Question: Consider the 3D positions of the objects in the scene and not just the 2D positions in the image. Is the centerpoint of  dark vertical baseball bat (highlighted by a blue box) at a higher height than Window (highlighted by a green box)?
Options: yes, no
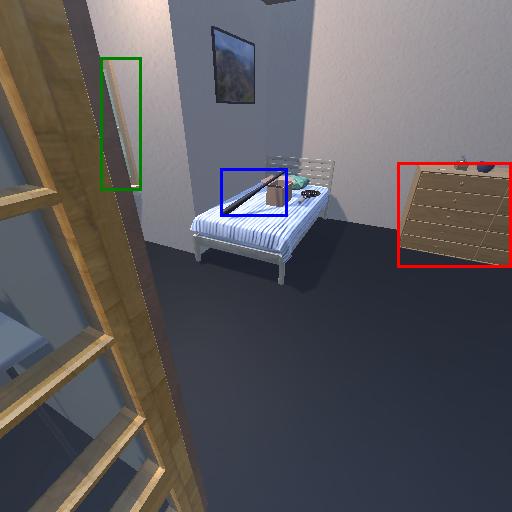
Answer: yes